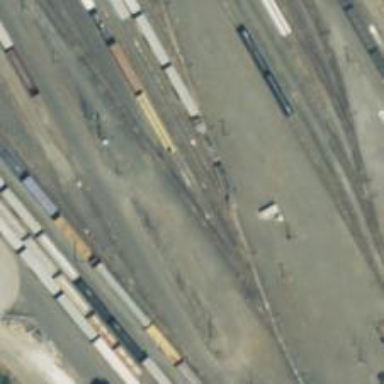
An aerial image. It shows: Railway yard used for servicing trains.